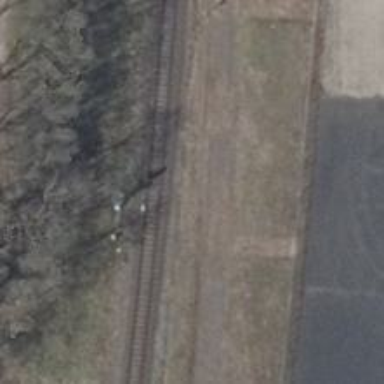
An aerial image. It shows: Railway signal.